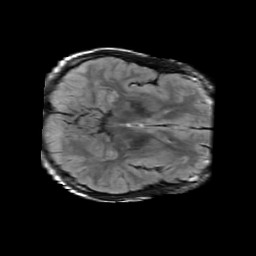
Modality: FLAIR
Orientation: axial
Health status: ill
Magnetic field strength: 3 T